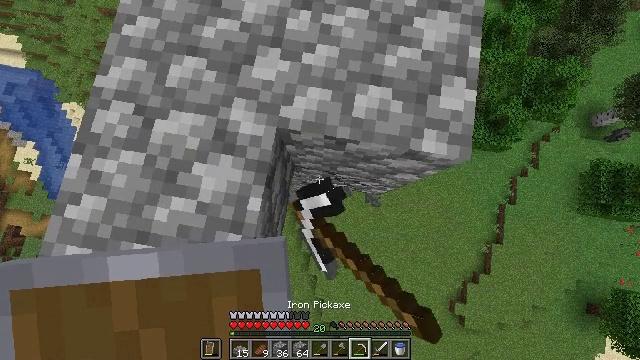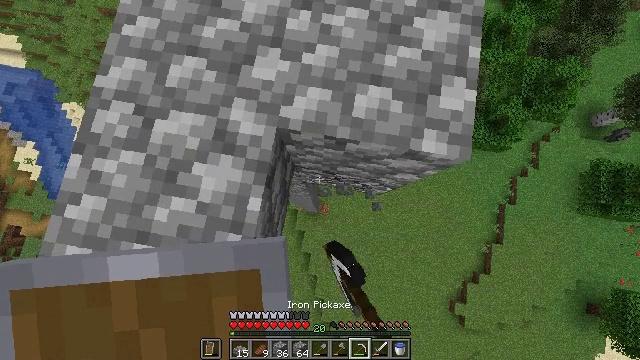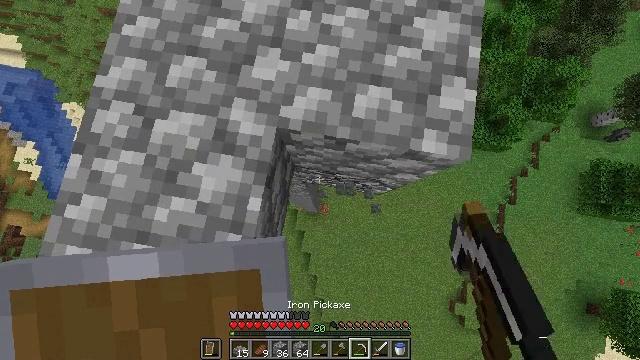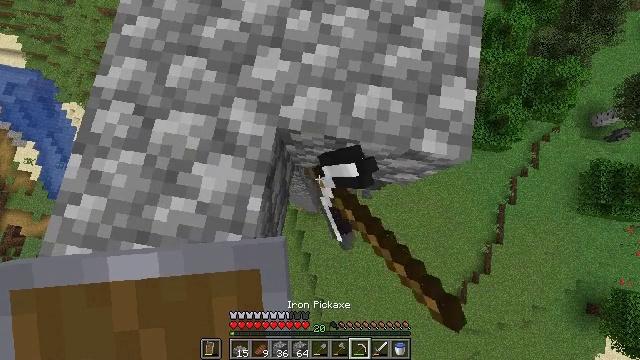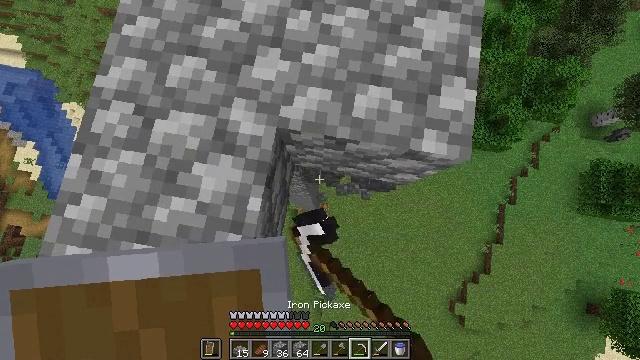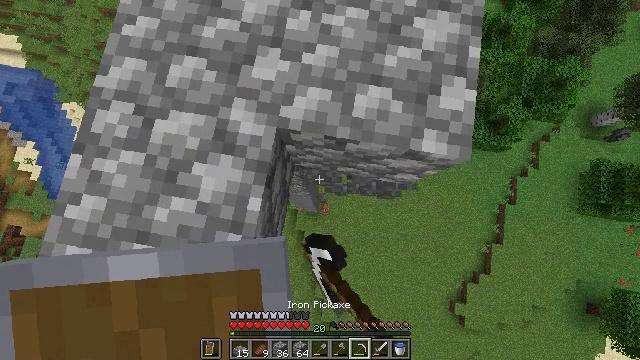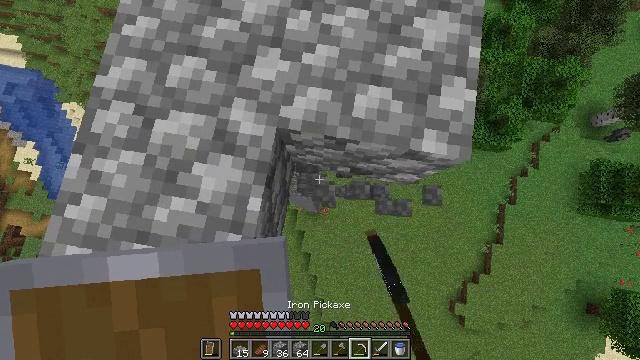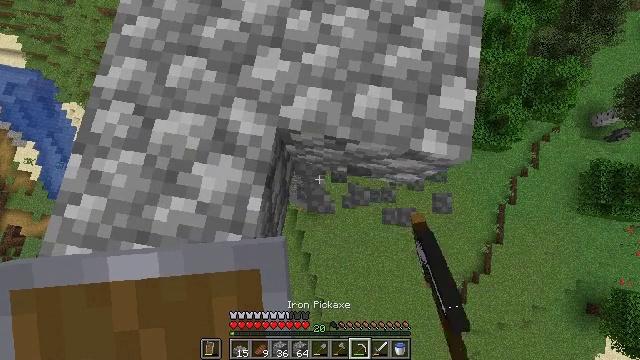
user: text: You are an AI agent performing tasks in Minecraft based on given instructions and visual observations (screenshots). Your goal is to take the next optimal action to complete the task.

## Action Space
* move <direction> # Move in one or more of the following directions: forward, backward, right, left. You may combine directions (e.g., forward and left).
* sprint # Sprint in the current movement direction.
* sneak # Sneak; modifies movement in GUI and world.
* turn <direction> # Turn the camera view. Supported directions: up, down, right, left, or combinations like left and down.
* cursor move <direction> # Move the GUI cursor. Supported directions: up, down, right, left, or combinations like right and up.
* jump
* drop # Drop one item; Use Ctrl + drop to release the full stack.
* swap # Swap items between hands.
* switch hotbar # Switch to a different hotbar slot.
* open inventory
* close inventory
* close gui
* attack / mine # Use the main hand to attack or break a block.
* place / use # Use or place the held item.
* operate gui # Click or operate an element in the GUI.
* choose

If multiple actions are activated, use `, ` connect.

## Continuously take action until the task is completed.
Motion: motion action
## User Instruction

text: Collect cobblestone blocks for construction.
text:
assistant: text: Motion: sneak, attack / mine
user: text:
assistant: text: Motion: sneak, attack / mine
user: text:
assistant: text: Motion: sneak, attack / mine
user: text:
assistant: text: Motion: sneak, attack / mine
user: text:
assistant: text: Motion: sneak, attack / mine
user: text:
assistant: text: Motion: sneak, attack / mine
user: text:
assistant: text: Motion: sneak, attack / mine
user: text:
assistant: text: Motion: sneak, attack / mine